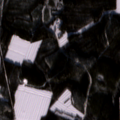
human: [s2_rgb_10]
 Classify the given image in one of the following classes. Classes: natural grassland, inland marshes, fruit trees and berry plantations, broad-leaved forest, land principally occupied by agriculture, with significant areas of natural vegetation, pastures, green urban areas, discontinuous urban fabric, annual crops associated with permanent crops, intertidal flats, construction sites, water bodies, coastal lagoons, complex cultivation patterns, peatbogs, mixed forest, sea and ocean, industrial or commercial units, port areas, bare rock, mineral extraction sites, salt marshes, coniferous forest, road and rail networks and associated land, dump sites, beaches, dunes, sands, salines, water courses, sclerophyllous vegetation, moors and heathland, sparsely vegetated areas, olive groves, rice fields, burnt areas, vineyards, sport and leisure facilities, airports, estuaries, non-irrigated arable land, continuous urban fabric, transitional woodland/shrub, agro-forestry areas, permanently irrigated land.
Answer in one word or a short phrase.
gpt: non-irrigated arable land, coniferous forest, mixed forest